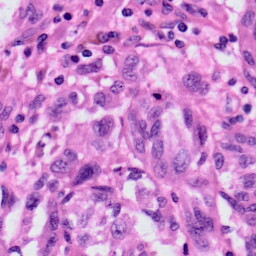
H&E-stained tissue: Skin